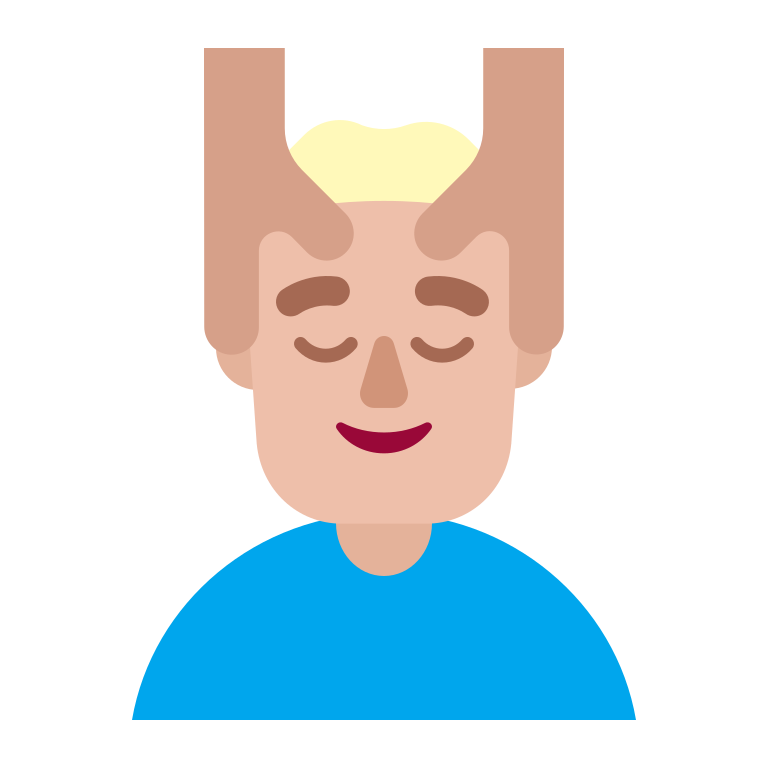
man getting massage flat  light